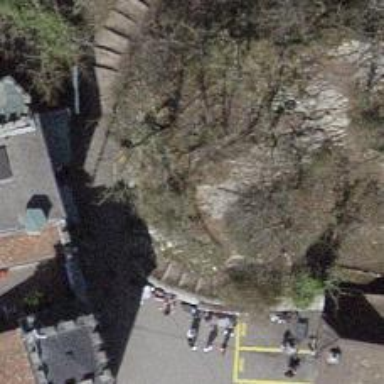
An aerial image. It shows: Rocky road with steps.